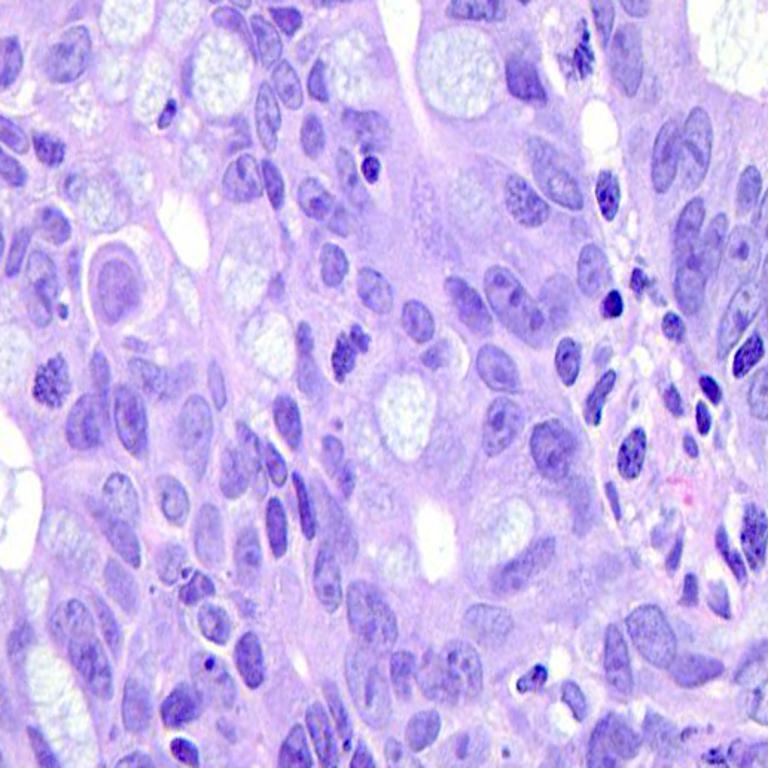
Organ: colon
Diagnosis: adenocarcinomas